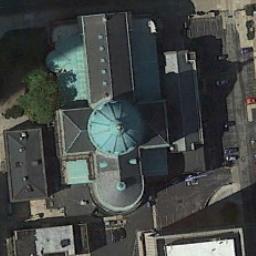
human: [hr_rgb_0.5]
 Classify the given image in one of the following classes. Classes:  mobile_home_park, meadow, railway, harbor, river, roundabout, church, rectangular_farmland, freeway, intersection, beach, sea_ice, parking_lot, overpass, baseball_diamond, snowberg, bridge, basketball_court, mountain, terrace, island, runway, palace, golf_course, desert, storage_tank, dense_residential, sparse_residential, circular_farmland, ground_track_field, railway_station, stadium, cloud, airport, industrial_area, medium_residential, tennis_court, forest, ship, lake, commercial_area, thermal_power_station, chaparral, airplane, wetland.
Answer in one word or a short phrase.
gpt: church